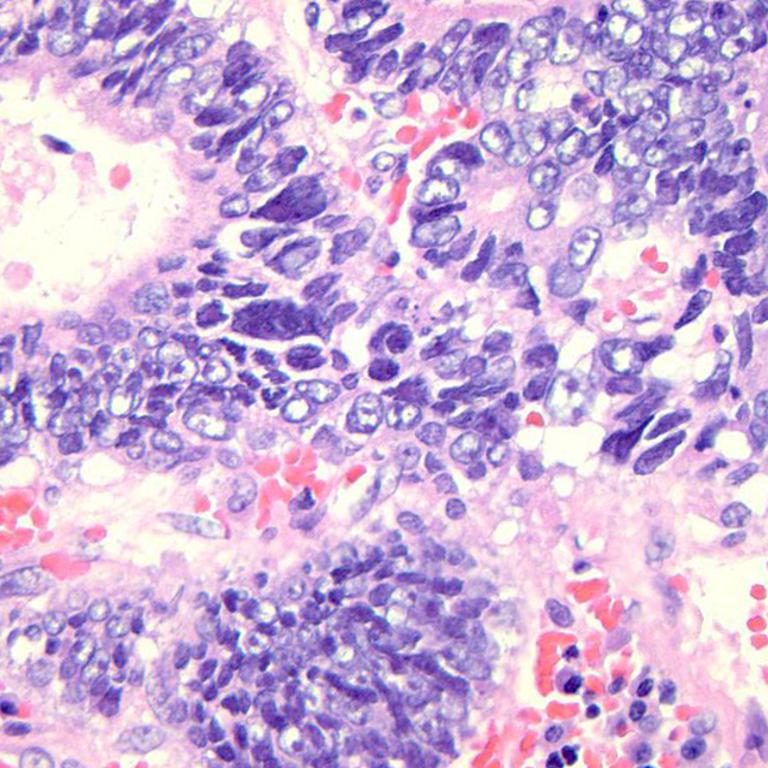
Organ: colon
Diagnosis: adenocarcinomas